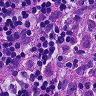
Metastatic tissue present: no